Question: I have two select box. and I want to apply chosen plugin in both select box.
When No-1 Select box change then No-2 select box generate from AJAX response.
Chosen Plugin in No-1 work perfectly. But When No-2 select box generate from ajax then chosen plugin doesn't work in No-2 select box.
'''
<tr>
<td>Select Location</td>
<td>
<select id="issue_type" name="issue_type" class="chosen-select">
<option value="" disabled="disabled" selected="selected">Select Location</option>
<option value="17">RM Store</option>
<option value="17">PM Store</option>
<option value="17">FG Store</option>
</select>
</td>
</tr>
<tr id="tr_product" name="product">
<td>Select Product</td>
<td></td>
</tr>
'''
'''
$('#location').change(function(){
if(this.value){
$('#td_avail_qty').html('');
$.ajax({
type:"GET",
url:"mat_issue.php",
data:{action:"ajax",sub_action:"location",location:this.value}
}).done(function(data){
$('tr#tr_product').show().children().eq(1).html(data);
});
}
});
'''
'''
$product_str = '<select id="product" name="product" class="chosen-select">
<option value="" disabled="disabled" selected="selected">Select Product</option>';
$location = $req['location'];
$sql_product = "SELECT l.'loccode', l.'stockid', l.'quantity',s.description FROM 'locstock' l INNER JOIN stockmaster s ON l.stockid = s.stockid WHERE l.'loccode' = '$location' AND l.'quantity' > 0";
if($query_fg = DB_query($sql_product,$db)):
while($data_product = DB_fetch_assoc($query_fg)):
$product_str .= '<option title="Available Quantity '.$data_product['quantity'].'" value="'.$data_product['stockid'].'">'.$data_product['description'].'</option>';
endwhile;
endif;
$product_str .= '</select>';
echo $product_str;
'''
No-2 Select box generate from ajax successfully. But chosen plugin doesn't work in this select box.

'''
var config = {
'.chosen-select' : {},
'.chosen-select-deselect' : {allow_single_deselect:true},
'.chosen-select-no-single' : {disable_search_threshold:10},
'.chosen-select-no-results': {no_results_text:'Oops, nothing found!'},
'.chosen-select-width' : {width:"95%"}
}
for (var selector in config) {
$(selector).chosen(config[selector]);
}
'''
And I use '.chosen-select' class in my select box
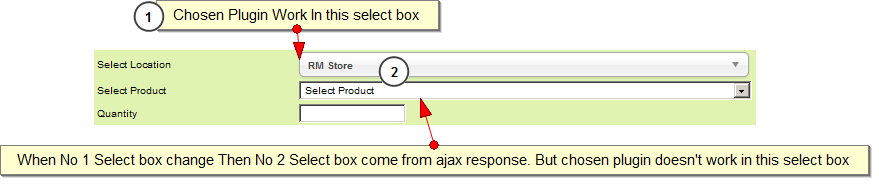
Answer: pass your 'chosen jquery function' in your 'ajax success function'...
may be this can help you out..
'''
$('#location').change(function(){
if(this.value){
$('#td_avail_qty').html('');
$.ajax({
type:"GET",
url:"mat_issue.php",
data:{action:"ajax",sub_action:"location",location:this.value}
}).done(function(data){
$('tr#tr_product').show().children().eq(1).html(data);
$("#product").chosen({max_selected_options: 5}); //your chosen code for select tag
});
}
});
'''
let me know if you face any other problem....